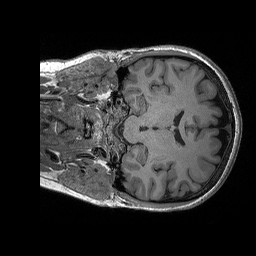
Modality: T1w
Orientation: coronal
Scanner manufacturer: siemens
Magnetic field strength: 3 T
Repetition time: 2.3 s
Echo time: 0.00298 s